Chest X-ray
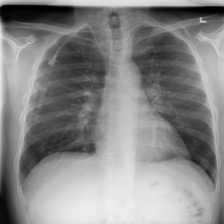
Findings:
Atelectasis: negative
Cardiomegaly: negative
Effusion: negative
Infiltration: positive
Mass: negative
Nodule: negative
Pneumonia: negative
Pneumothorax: negative
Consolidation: negative
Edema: negative
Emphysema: negative
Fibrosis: negative
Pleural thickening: positive
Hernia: negative